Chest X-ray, AP view. Patient: 59 years old, sex F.
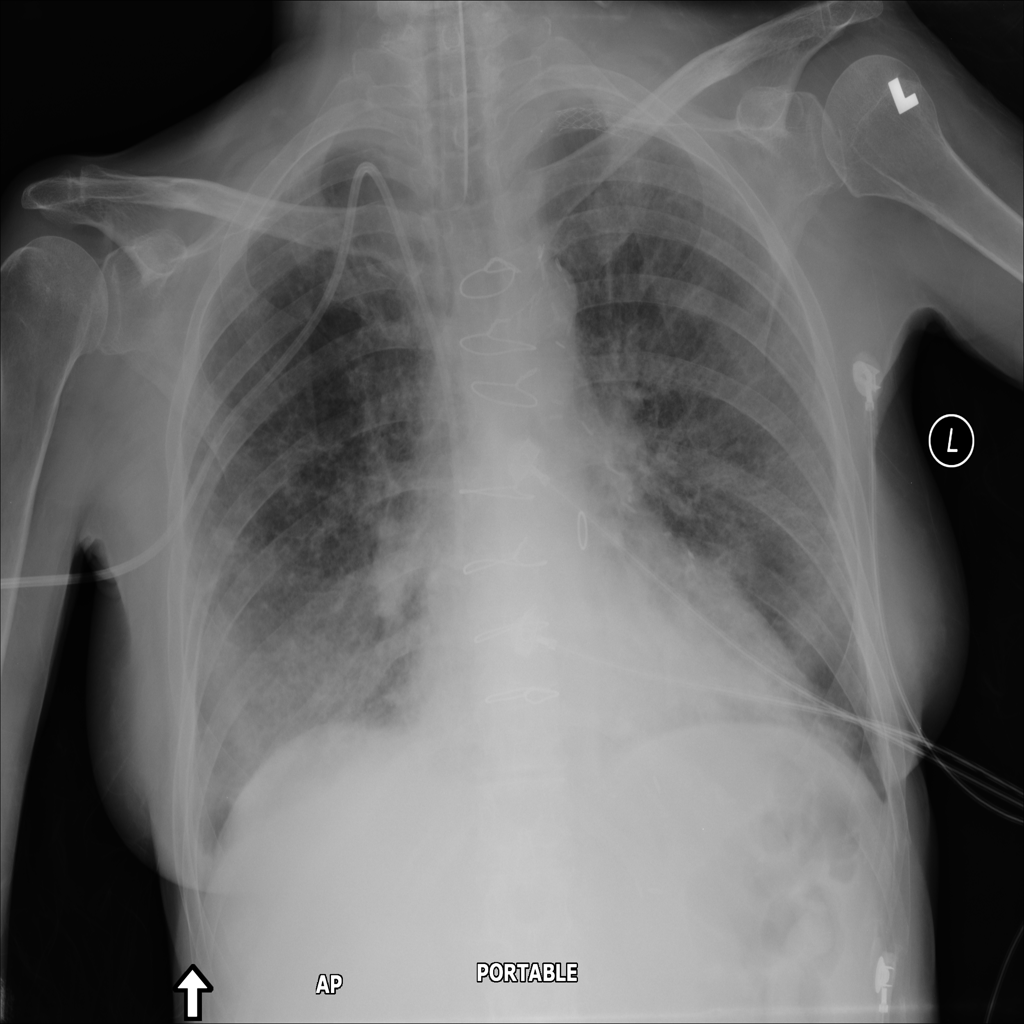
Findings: Effusion, Infiltration